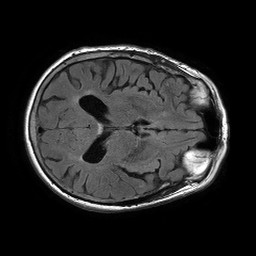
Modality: FLAIR
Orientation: axial
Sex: female
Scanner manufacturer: philips
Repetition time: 11 s
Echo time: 0.125 s